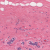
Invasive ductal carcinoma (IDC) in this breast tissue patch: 0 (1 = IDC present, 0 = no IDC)